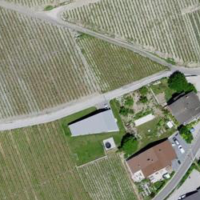
EUNIS habitat code: 40
Species observed at this site:
Vitis vinifera